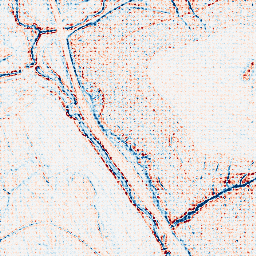
Category: edge_preserving
Decomposition family: bilateral
Decomposition parameters: d: 5
sigma_color: 100
sigma_space: 100
Upsampling method: sinc_blackman
Upsampling parameters: scale: 4
kernel_size: 4
Upsampling scale: 4